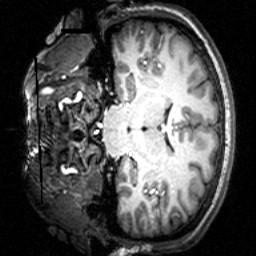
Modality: T1w
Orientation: coronal
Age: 25
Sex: female